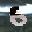
Label: 6